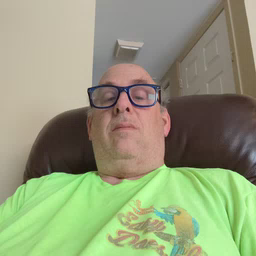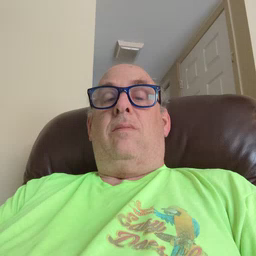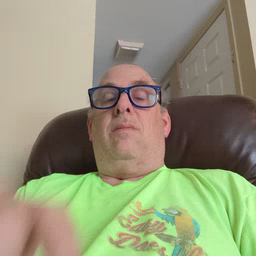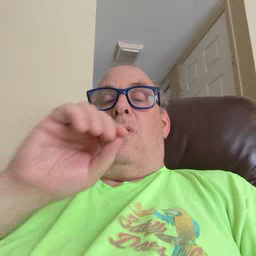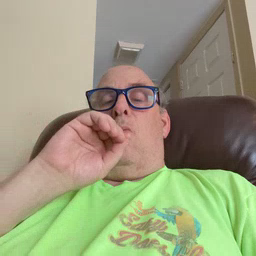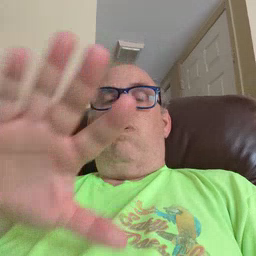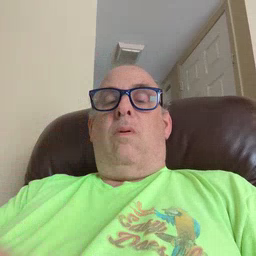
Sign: blow